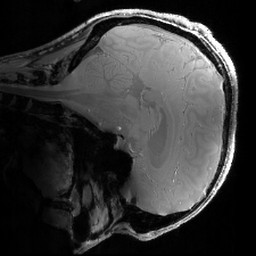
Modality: PDw
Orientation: sagittal
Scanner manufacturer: siemens
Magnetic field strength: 6.98 T
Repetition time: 2.02 s
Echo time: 0.00308 s